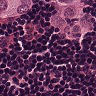
Metastatic tissue present: yes